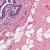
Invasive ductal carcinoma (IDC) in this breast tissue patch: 0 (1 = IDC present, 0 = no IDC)